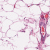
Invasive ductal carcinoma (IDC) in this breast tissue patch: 0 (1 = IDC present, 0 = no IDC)